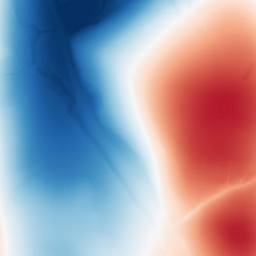
Category: trend_removal
Decomposition family: polynomial
Decomposition parameters: degree: 3
Upsampling method: lanczos
Upsampling parameters: scale: 4
Upsampling scale: 4